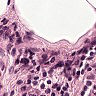
Metastatic tissue present: no